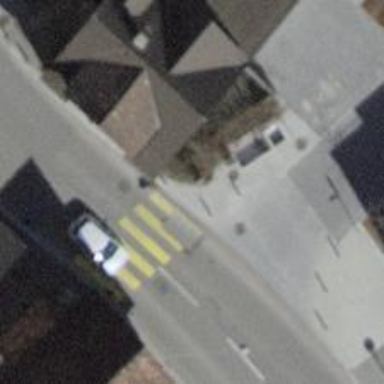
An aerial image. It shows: Marked zebra crossing on the road.